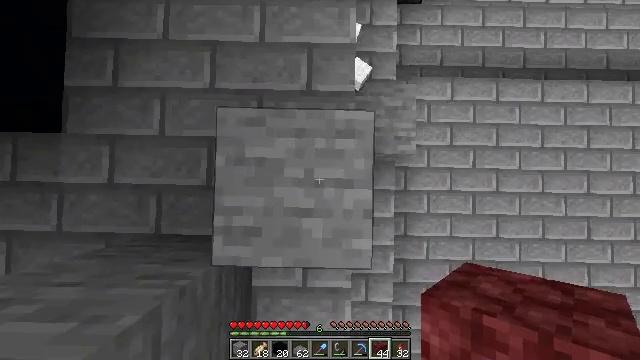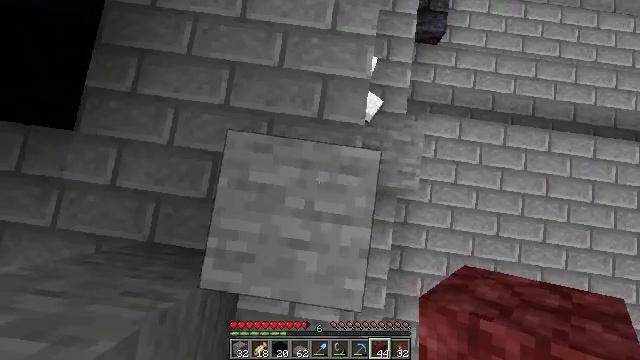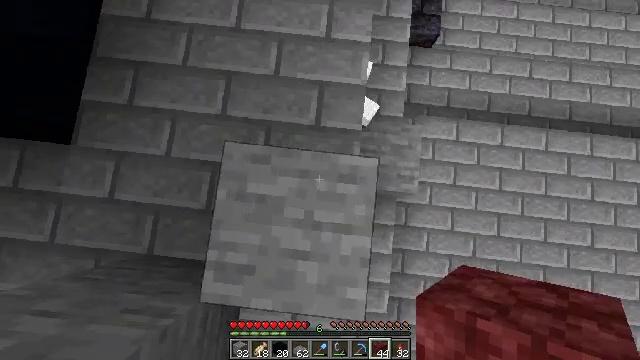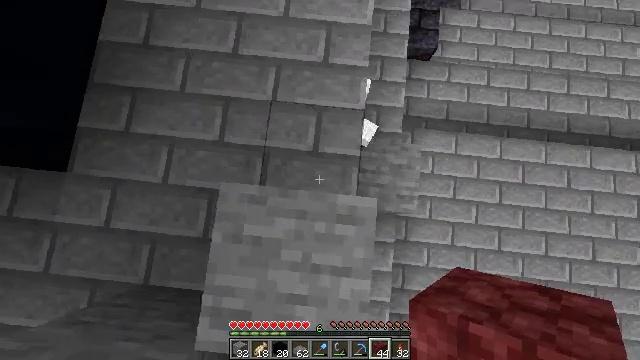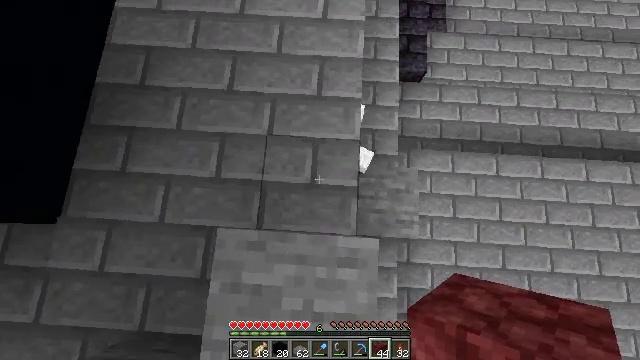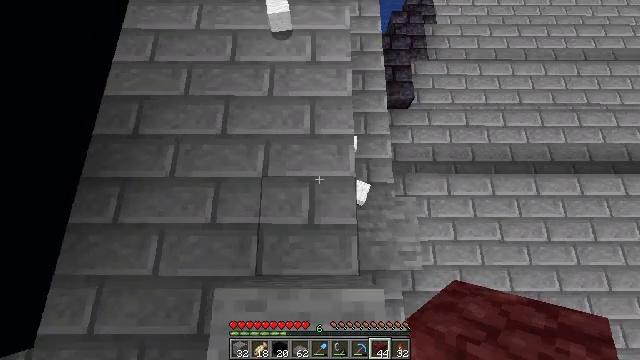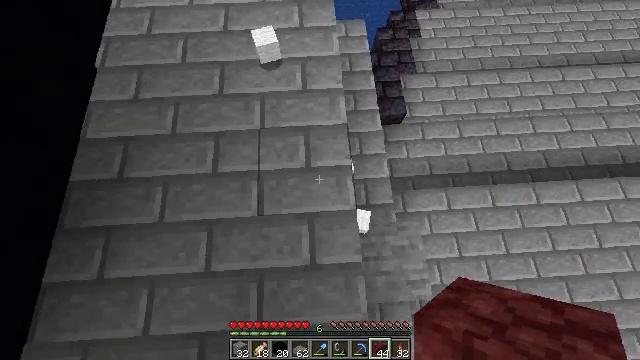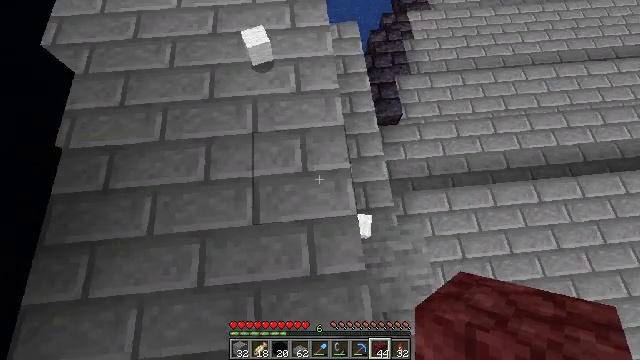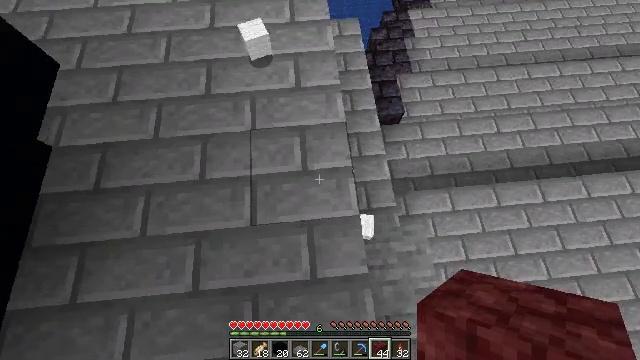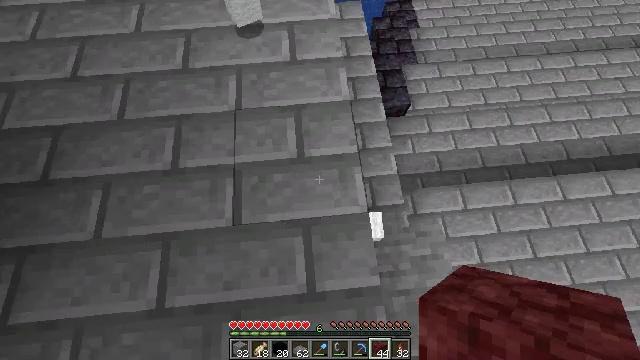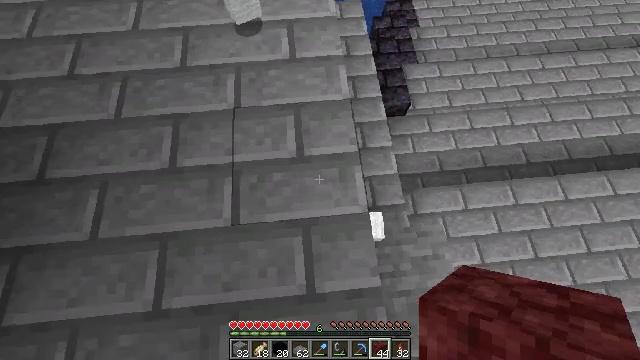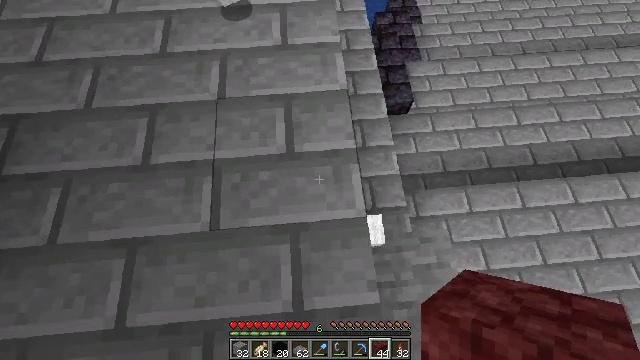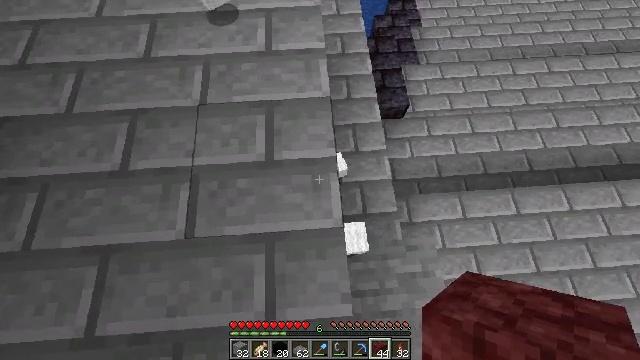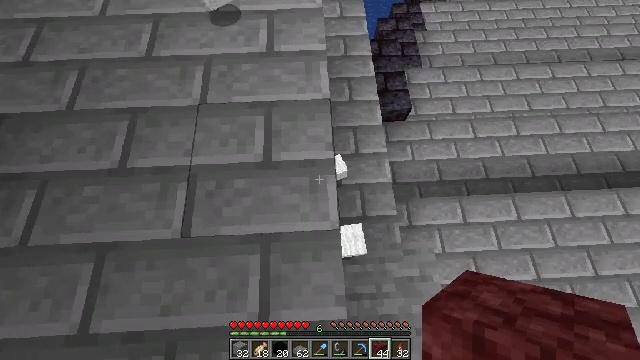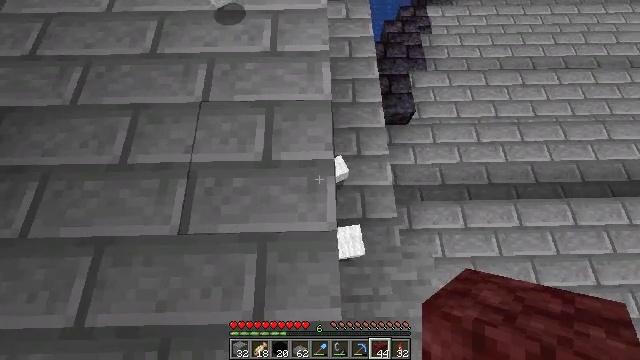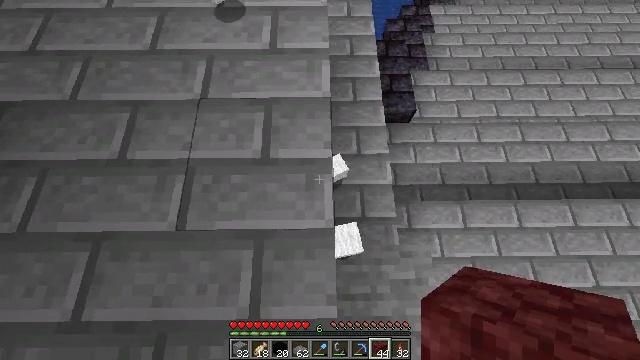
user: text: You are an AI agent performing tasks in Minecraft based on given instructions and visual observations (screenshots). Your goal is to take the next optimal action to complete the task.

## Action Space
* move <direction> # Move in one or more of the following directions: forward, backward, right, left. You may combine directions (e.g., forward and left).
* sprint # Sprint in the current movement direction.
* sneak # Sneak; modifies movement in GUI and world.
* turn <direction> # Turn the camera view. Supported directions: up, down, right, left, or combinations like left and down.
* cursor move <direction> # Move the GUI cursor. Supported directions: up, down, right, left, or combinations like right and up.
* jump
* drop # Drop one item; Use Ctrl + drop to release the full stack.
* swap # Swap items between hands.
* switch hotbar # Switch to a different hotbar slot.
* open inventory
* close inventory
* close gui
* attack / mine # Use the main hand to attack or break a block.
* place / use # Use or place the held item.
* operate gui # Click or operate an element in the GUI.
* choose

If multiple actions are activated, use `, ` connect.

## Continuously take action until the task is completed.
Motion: motion action
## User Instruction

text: Set up the crafting grid to craft white concrete powder.
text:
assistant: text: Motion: move forward, turn left and up
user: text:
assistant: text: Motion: move forward, turn right
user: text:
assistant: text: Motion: move forward, turn up
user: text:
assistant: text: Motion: move forward, turn right and up
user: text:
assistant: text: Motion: move forward, turn right and up
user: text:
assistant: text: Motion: turn right and up
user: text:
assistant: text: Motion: turn right
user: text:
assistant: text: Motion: no_op
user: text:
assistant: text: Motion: move right
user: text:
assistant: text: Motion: move right
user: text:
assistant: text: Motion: move right
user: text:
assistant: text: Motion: no_op
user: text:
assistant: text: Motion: turn left
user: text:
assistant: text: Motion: turn left
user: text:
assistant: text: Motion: no_op
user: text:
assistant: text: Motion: no_op
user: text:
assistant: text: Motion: no_op
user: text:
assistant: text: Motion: no_op
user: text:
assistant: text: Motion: no_op
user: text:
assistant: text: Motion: no_op
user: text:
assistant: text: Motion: no_op
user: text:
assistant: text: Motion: no_op
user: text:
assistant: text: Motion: no_op
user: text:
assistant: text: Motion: turn up
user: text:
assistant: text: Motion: turn left and up
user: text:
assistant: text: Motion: turn left and up
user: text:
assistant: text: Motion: move forward, turn up
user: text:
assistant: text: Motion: move forward
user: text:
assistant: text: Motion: move forward
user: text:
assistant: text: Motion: move forward